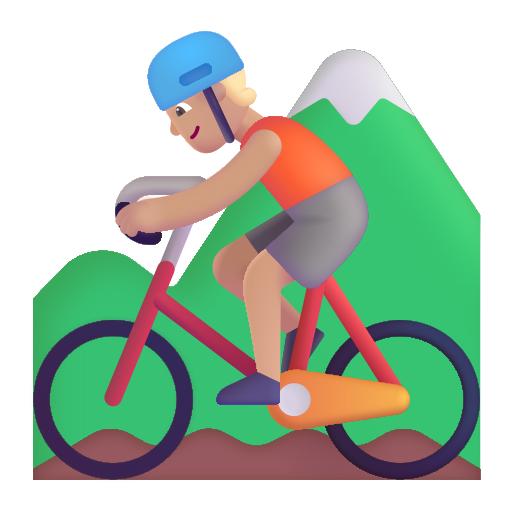
person mountain biking color  light